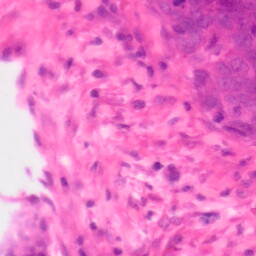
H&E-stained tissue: Colon